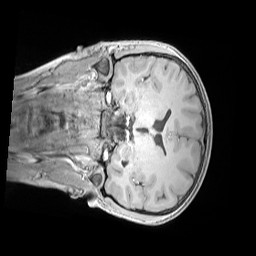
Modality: MP2RAGE
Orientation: coronal
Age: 13
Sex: female
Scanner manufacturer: siemens
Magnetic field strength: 3 T
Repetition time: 4 s
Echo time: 0.00303 s